Interaction volume radius: 10 \u00c5
Interaction volume height: 20 \u00c5
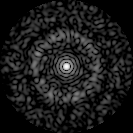
Disorder parameter: 0.8204